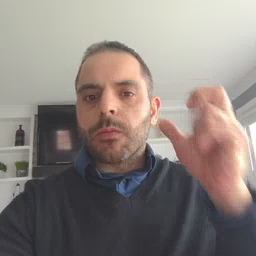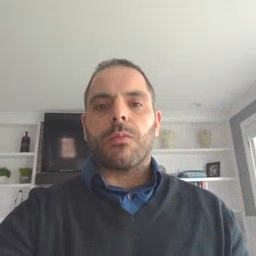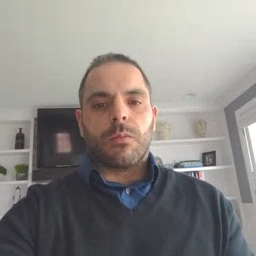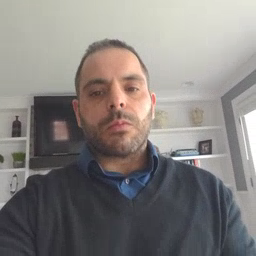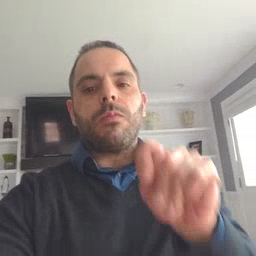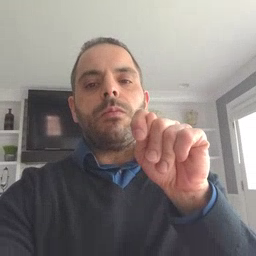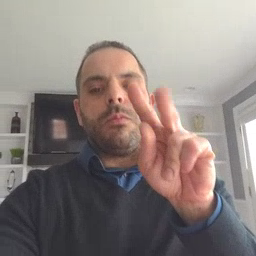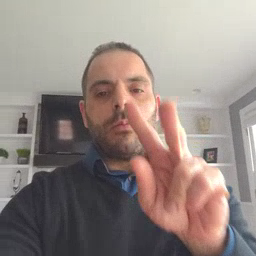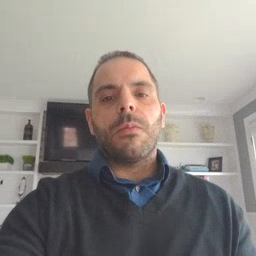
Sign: TV